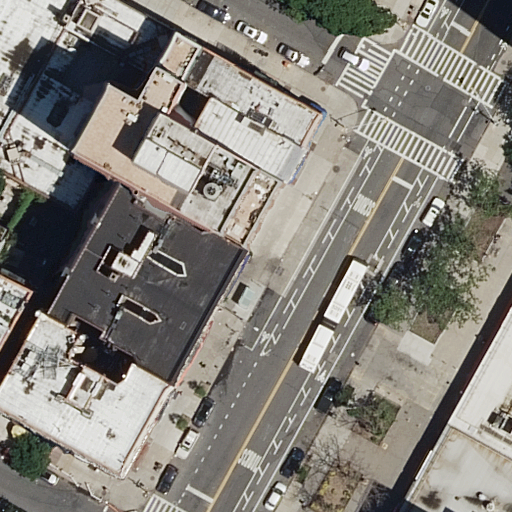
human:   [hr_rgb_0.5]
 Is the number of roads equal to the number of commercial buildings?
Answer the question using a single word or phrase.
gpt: no

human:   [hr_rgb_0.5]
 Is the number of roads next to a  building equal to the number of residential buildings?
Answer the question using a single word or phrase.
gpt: no

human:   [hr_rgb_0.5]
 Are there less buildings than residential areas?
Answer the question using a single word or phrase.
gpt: no

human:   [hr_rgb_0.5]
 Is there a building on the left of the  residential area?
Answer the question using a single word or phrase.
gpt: yes

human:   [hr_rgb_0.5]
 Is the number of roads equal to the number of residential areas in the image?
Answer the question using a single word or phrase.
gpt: no

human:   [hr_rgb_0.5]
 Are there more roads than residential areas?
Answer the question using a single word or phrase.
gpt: yes

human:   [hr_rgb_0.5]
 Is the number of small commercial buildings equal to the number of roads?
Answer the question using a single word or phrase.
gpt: no

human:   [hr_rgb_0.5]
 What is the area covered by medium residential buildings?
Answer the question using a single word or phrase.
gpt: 1697m2

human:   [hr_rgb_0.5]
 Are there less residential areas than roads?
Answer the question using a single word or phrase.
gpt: yes

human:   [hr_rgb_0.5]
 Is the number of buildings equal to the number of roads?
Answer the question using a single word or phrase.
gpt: no

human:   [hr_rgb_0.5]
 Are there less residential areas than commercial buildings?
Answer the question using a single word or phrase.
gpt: no

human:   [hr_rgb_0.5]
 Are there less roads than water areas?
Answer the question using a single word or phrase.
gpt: no

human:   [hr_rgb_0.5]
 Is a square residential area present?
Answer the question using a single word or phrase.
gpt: no

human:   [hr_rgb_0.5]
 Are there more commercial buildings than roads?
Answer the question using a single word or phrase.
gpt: no

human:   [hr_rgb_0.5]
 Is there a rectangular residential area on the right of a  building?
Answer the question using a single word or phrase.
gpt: no

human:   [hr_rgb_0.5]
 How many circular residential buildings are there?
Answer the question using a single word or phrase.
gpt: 0

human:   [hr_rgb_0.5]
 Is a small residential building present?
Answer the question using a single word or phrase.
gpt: yes

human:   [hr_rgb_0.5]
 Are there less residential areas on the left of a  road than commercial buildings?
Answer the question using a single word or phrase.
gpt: no

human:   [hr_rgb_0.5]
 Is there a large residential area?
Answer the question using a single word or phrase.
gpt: yes

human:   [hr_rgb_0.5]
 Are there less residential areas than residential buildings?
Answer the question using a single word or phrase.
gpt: yes

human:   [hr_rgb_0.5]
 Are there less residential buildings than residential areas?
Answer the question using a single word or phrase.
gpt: no

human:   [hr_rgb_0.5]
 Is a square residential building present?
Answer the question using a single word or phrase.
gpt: no

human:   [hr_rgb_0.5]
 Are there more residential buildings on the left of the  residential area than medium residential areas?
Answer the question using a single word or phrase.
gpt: yes

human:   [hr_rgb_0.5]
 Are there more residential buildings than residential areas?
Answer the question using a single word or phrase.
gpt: yes

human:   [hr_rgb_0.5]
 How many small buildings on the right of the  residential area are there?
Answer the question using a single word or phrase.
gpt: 0

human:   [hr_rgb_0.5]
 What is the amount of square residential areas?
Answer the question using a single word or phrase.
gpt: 0

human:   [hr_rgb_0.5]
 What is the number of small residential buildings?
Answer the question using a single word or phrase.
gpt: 2

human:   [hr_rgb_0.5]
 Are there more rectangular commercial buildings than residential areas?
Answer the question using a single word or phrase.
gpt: no

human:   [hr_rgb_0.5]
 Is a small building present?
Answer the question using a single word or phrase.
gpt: yes

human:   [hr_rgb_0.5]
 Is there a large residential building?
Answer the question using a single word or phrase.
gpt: yes

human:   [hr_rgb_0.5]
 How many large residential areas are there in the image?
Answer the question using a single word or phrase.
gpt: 1

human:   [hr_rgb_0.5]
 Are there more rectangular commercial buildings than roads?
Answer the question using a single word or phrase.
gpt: no

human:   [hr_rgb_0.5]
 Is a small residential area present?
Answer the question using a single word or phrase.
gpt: no

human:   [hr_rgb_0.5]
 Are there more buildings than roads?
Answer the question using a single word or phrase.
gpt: yes

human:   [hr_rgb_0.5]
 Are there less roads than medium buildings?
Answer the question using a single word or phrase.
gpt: yes

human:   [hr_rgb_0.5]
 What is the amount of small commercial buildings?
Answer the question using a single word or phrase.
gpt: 0